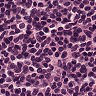
Metastatic tissue present: no